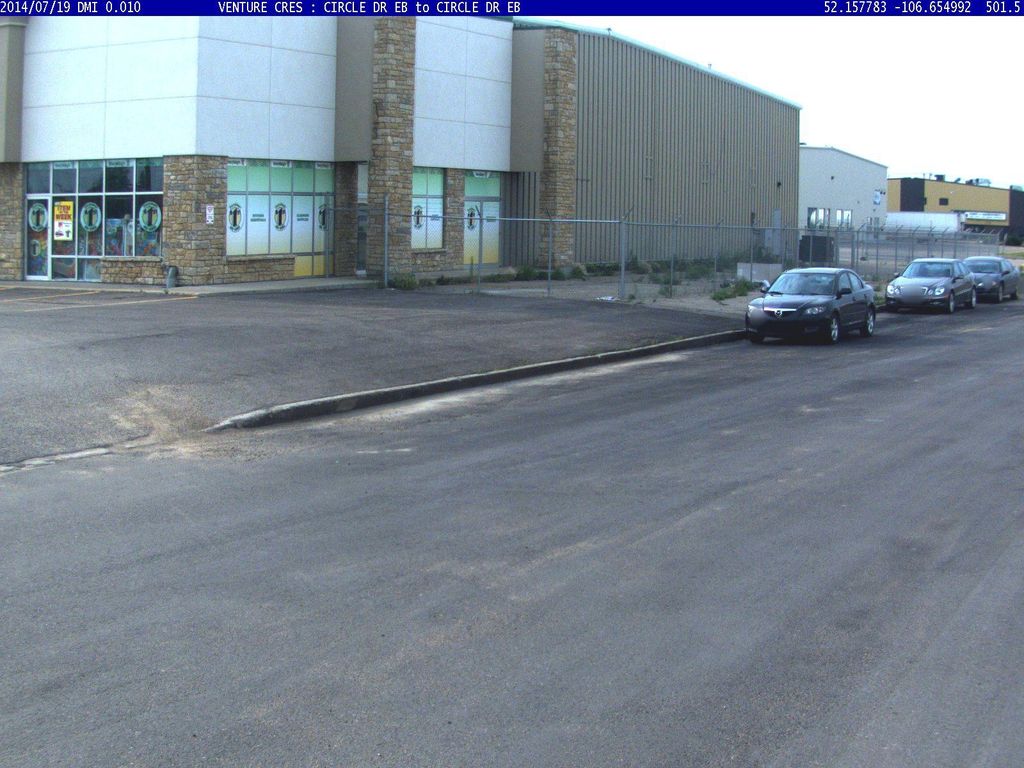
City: saskatoon